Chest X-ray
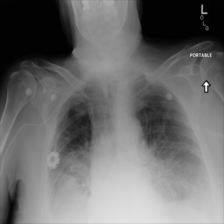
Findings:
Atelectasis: negative
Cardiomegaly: negative
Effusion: positive
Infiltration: negative
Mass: negative
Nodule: negative
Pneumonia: negative
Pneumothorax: negative
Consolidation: negative
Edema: negative
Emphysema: negative
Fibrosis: negative
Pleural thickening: negative
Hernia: negative